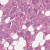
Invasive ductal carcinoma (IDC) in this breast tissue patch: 1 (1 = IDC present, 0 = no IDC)